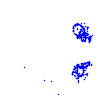
Particle: proton